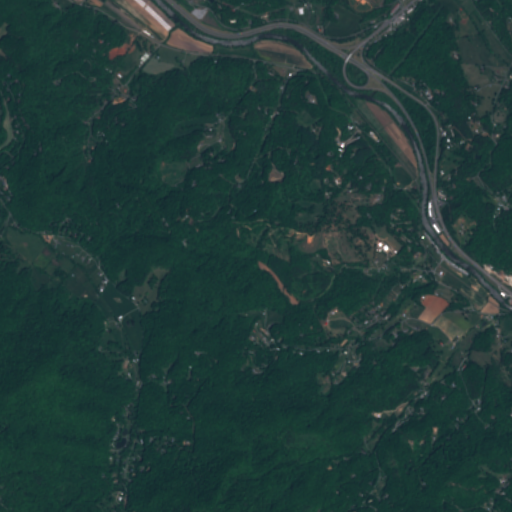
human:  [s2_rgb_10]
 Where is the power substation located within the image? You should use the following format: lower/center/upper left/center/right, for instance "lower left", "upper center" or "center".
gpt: The power substation is located in the upper center of the image.
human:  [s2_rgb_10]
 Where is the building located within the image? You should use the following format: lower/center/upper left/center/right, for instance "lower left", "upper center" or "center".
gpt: The building is located in the upper right of the image.
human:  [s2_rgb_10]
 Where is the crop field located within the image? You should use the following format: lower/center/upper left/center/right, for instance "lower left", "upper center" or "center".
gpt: There is no crop field in the image.